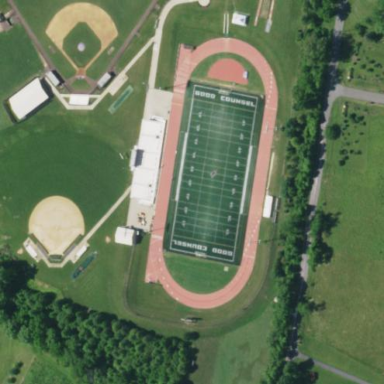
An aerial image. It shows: Athletics track located on leisure land.